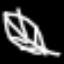
Label: leaf